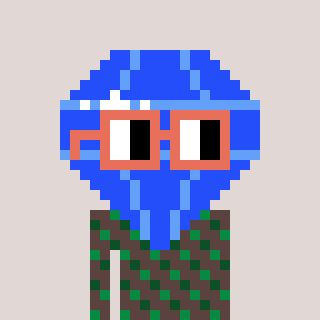
a pixel art character with square orange glasses, a blue diamond-shaped head and a darkbrown-colored body on a warm background